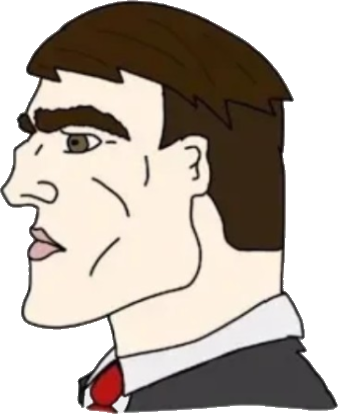
Label: 4_Yes_Chad